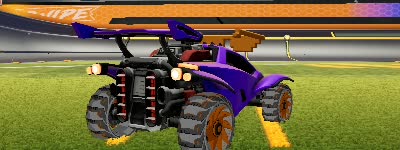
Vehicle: octane